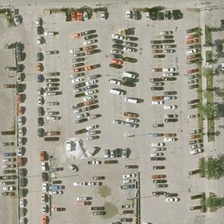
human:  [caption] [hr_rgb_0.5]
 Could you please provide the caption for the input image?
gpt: red and white cars distribute in the parking lot .

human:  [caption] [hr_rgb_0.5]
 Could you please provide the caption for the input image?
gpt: some automobiles are parked in the square parking lot with a line of trees beside .

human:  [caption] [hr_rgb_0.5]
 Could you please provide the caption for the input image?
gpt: some automobiles are parked in the square parking lot with a line of trees beside .

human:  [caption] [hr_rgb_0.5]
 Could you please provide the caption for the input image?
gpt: lots of cars are parking messily in this parking lot .

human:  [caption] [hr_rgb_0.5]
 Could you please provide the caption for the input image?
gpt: many cars are in a parking lot near a line of green trees .